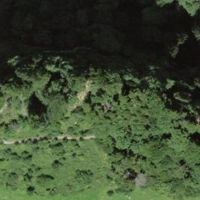
EUNIS habitat code: 43
Species observed at this site:
Oxalis acetosella
Geranium robertianum
Campanula trachelium